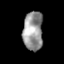
Tissue: skin
Cell type: Epithelial cells
Senescence score: 0.8706
Nuclear area (px): 750
Mean DAPI intensity: 151.475